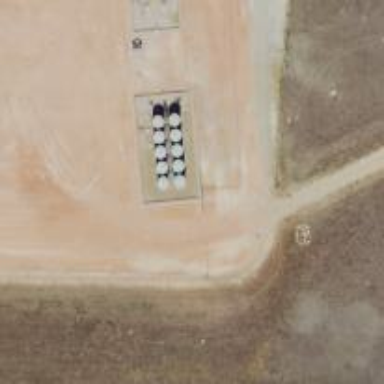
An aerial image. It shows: Storage tank with man-made structure.